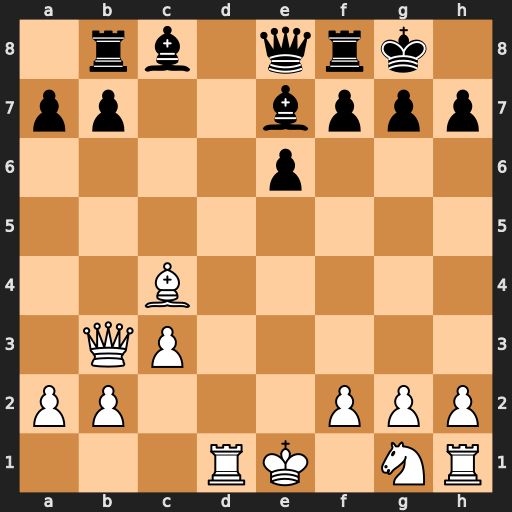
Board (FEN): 1rb1qrk1/pp2bppp/4p3/8/2B5/1QP5/PP3PPP/3RK1NR
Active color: w
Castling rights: K
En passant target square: -
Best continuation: Bb5 Qd8 Rxd8